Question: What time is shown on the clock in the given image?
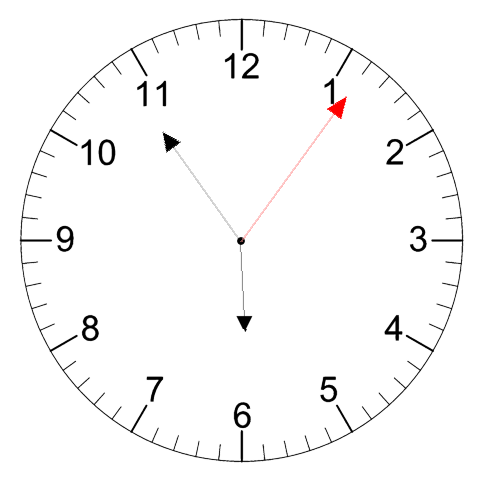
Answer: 05:54:06